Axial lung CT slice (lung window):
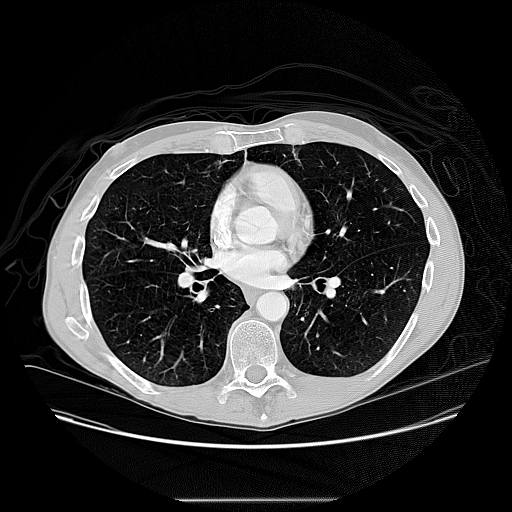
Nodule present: no